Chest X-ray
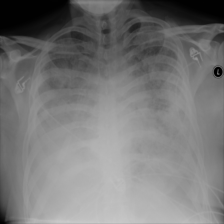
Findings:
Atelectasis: negative
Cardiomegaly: negative
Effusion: negative
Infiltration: positive
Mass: negative
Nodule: negative
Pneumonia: negative
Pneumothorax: negative
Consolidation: negative
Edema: negative
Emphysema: negative
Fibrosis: negative
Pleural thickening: negative
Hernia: negative